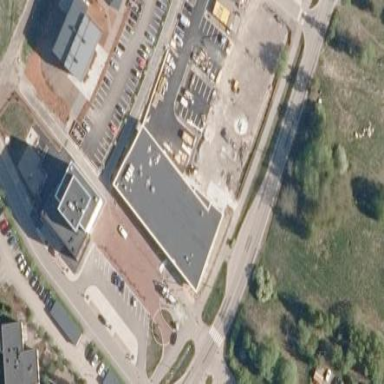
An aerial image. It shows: Retail area.